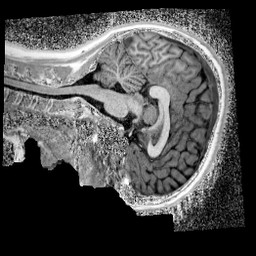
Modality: UNIT1_denoised
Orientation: sagittal
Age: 14
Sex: female
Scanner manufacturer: siemens
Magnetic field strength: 3 T
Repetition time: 4 s
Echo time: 0.00299 s